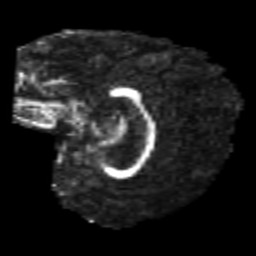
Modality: FA
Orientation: sagittal
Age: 23
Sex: female
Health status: healthy
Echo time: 0.074 s